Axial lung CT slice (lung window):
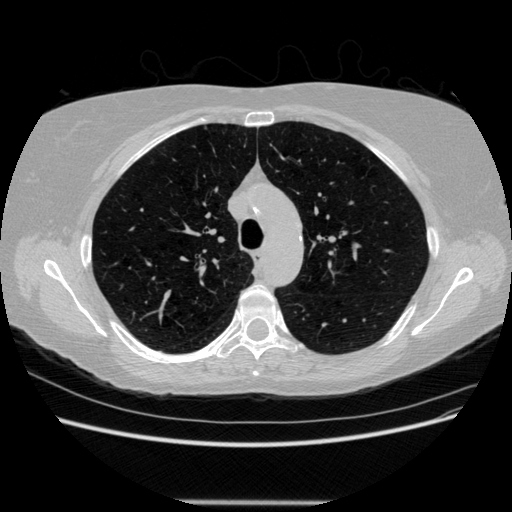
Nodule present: no